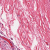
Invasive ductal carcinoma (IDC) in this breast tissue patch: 1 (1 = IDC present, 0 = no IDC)